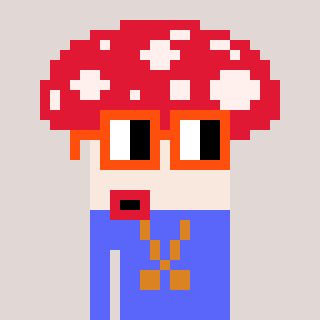
a pixel art character with square orange glasses, a mushroom-shaped head and a purple-colored body on a warm background